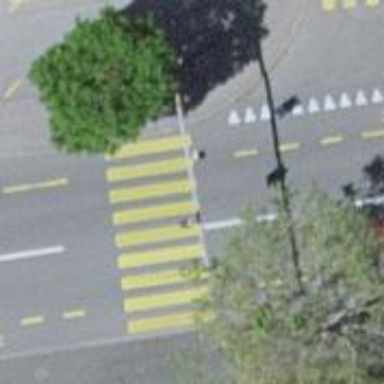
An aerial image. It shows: Road crossing with traffic signals.